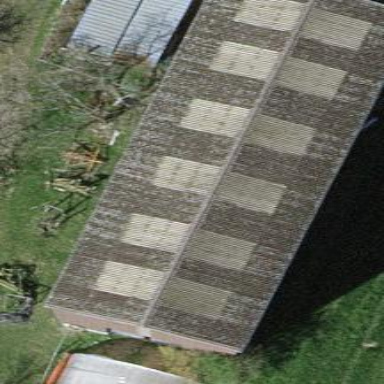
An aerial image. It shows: Rural barn.